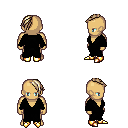
a pixel art fantasy rpg character, male body template, human, tanned skin, black robe, white pants, white blonde long mohawk hairstyle, gold boots, four views (front, back, left, right), 2x2 character sprite sheet, small pixel art, hard edges, no anti-aliasing